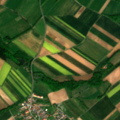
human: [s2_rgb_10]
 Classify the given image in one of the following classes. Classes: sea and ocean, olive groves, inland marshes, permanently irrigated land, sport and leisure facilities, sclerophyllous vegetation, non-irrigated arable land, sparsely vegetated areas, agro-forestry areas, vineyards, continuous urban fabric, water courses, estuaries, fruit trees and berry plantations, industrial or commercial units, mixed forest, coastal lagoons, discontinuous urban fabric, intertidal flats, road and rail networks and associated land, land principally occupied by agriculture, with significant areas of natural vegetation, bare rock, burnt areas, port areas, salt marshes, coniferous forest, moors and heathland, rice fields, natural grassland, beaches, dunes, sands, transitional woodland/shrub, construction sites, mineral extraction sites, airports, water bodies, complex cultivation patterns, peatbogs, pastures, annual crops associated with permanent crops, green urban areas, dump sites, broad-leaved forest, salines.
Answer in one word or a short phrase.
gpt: discontinuous urban fabric, non-irrigated arable land, land principally occupied by agriculture, with significant areas of natural vegetation